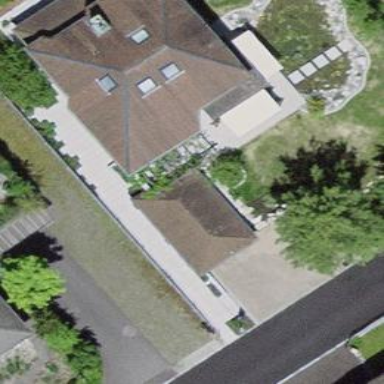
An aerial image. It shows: Garage.